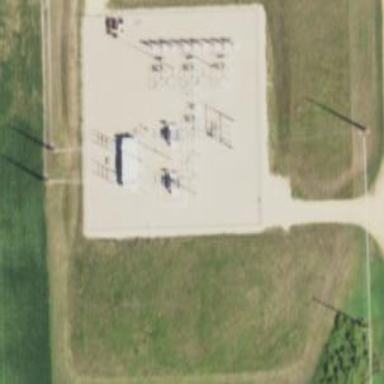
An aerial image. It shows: Switch for power supply.